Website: bh-photo
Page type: customer-info-address
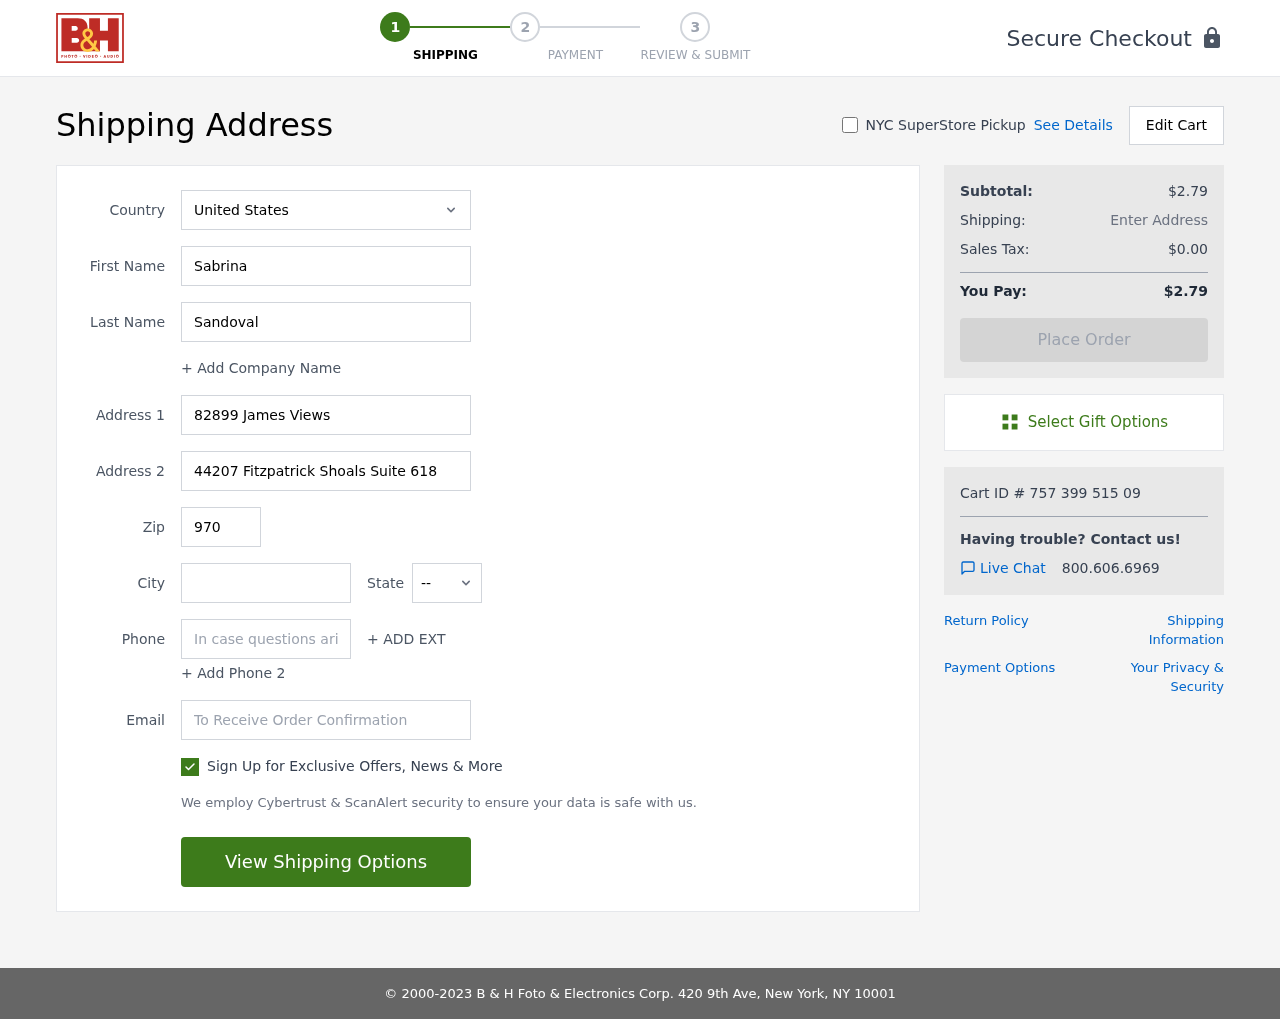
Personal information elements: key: PII_CITY
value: Wigginschester
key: PII_COUNTRY
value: United States
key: PII_EMAIL
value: ssandoval@hotmail.com
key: PII_FIRSTNAME
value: Sabrina
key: PII_LASTNAME
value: Sandoval
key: PII_PHONE
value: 8463043785
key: PII_POSTCODE
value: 97085
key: PII_STATE_ABBR
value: VT
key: PII_STREET
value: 82899 James Views
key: PII_STREET2
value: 44207 Fitzpatrick Shoals Suite 618
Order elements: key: ORDER_SUBTOTAL
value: $2.79
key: ORDER_TAX
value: $0.00
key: ORDER_TOTAL
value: $2.79
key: ORDER_ID
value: Cart ID # 757 399 515 09